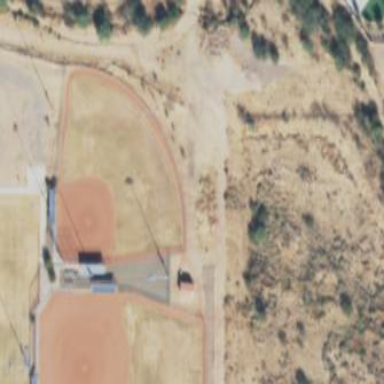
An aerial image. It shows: Softball pitch for leisure and sport activities.